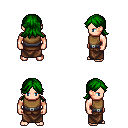
a pixel art fantasy rpg character, male body template, human, light skin, leather chest armor, robe skirt, green loose hair, four views (front, back, left, right), 2x2 character sprite sheet, small pixel art, hard edges, no anti-aliasing